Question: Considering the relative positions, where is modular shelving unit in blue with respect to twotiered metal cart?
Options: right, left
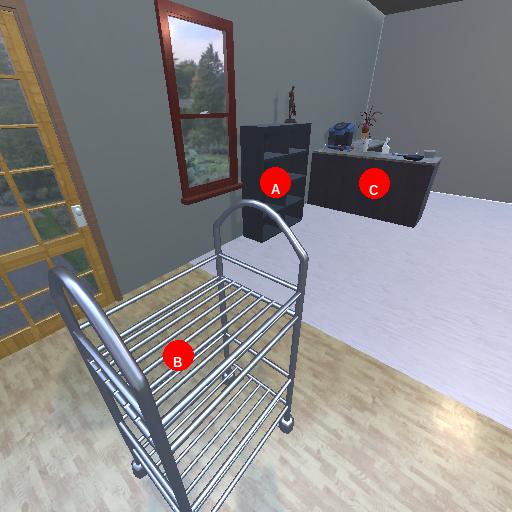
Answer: right